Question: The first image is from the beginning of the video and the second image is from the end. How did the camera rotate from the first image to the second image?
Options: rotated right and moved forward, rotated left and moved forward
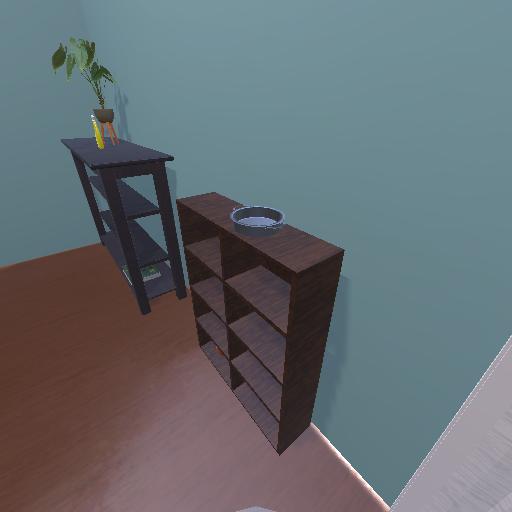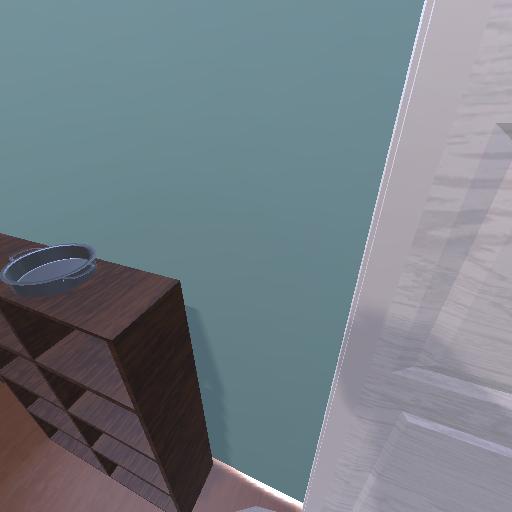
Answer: rotated right and moved forward